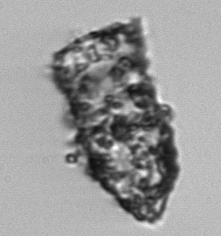
Label: Tintinnopsis